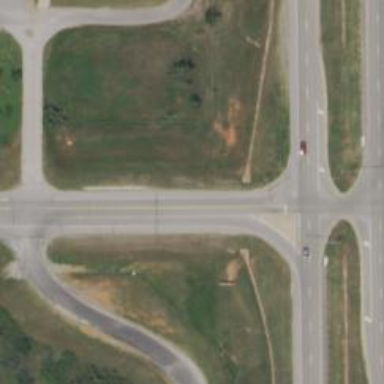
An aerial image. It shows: Trunk link highway.